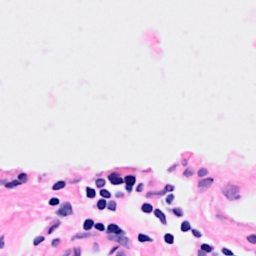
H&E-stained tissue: Breast